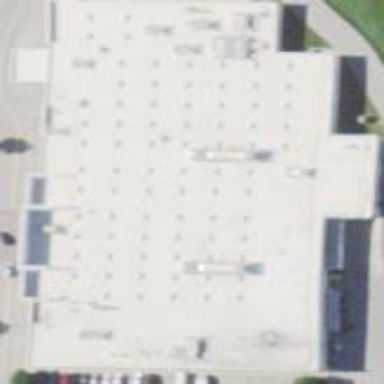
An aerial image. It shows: Flat roofed retail building that is supermarket.